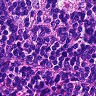
Metastatic tissue present: no